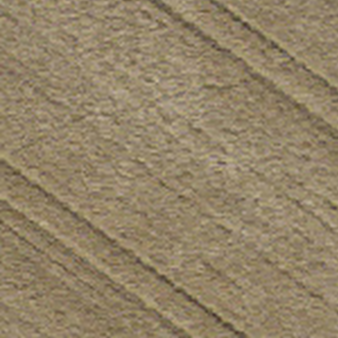
Label: other